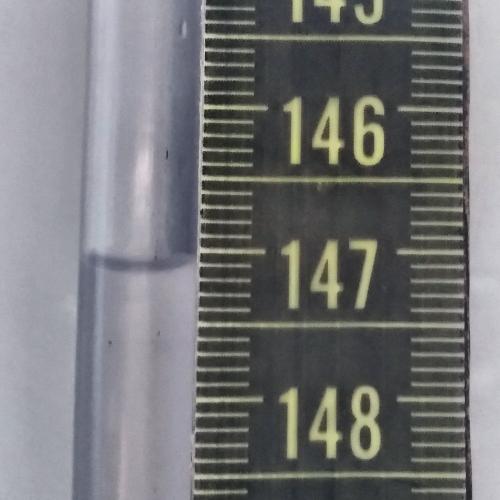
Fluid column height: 147.1 cm